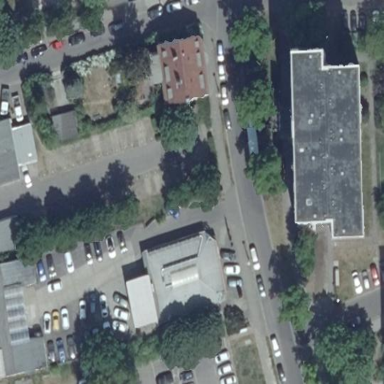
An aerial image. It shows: Parking area with grass paver surface.